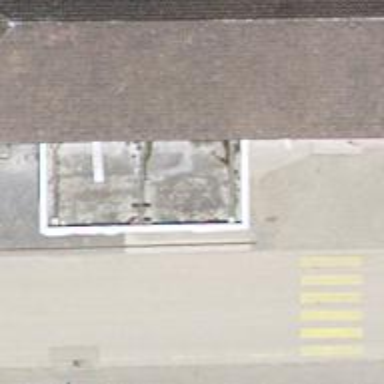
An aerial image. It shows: Fuel station.